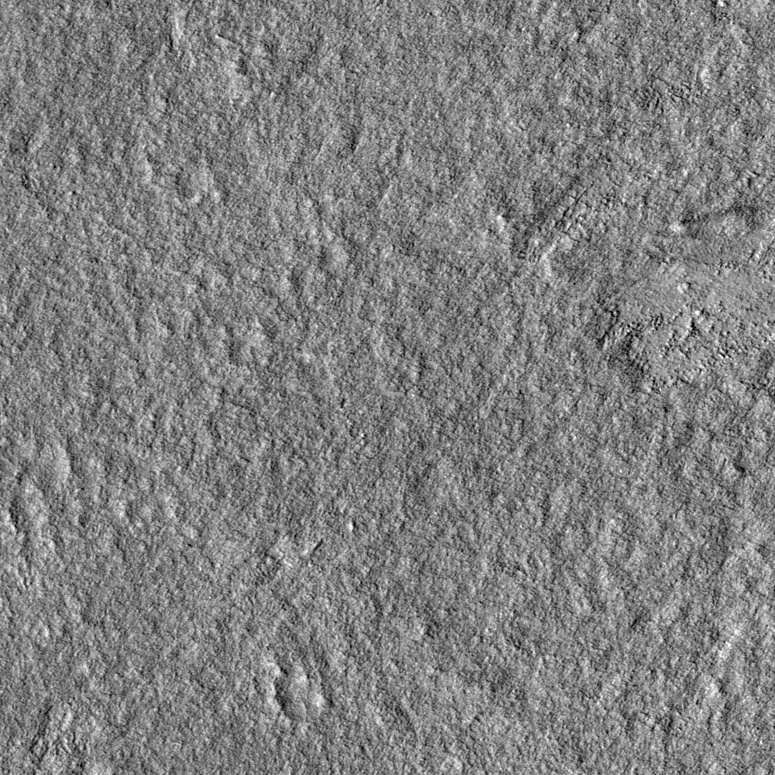
Label: dustdevil